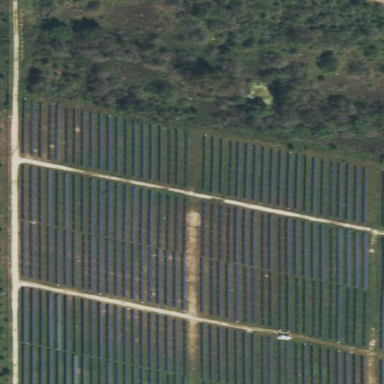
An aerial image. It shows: Solar photovoltaic panel generator.